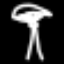
Label: mushroom